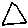
Label: triangle